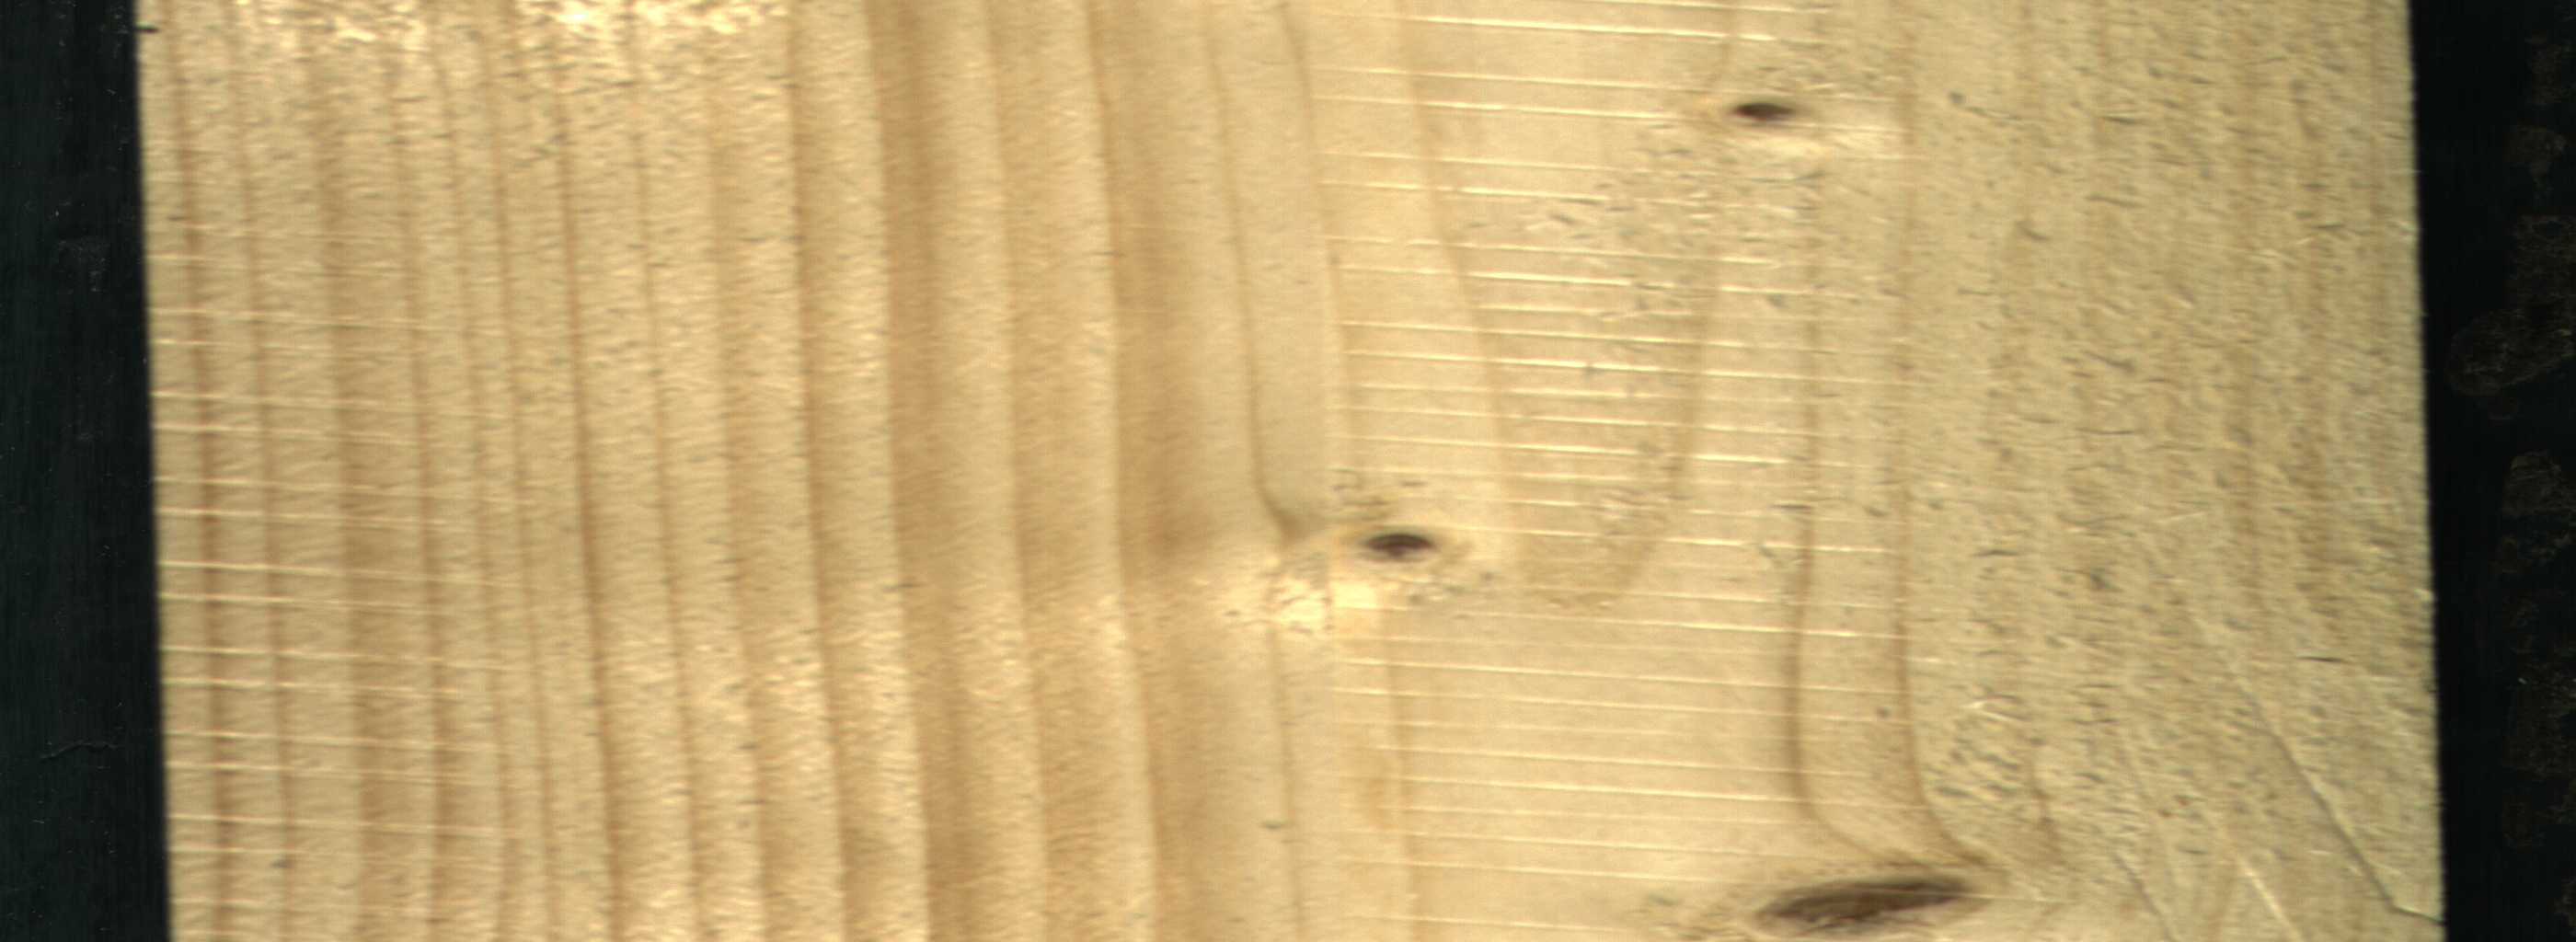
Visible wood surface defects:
Live_Knot
Live_Knot
Live_Knot